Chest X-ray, PA view. Patient: 43 years old, sex F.
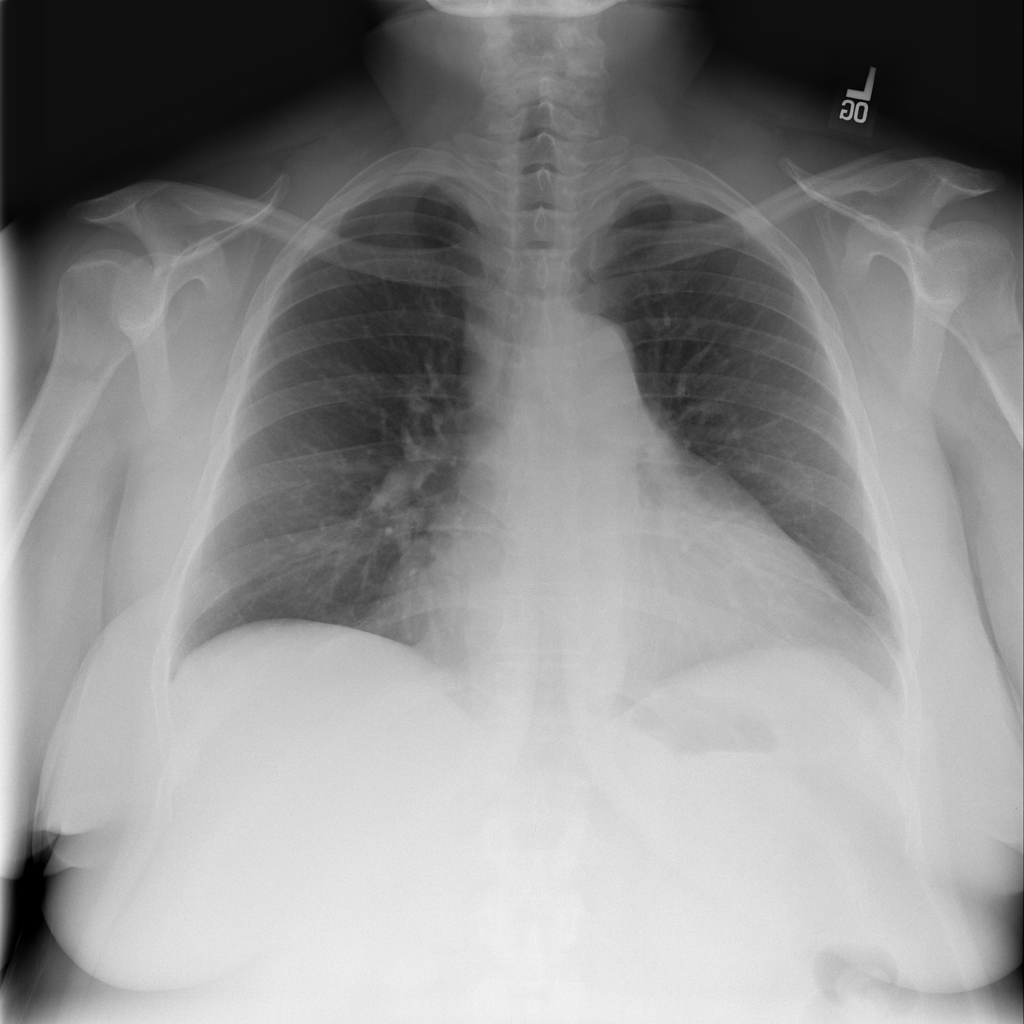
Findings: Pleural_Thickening